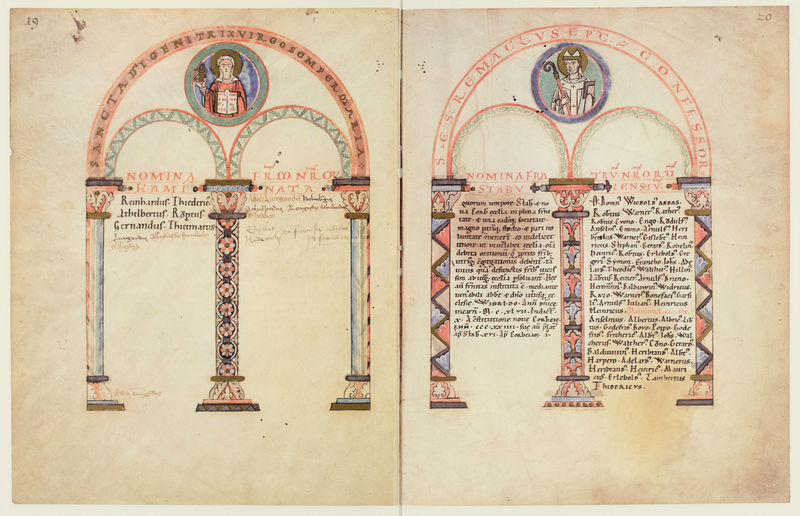
Titel: Liber Vitae der Abtei Corvey
Institution: Münster, Staatsarchiv
Schlagwörter: mann, weiß, bunt, säule, säulen, rot, ornament, sockel, bild, gewand, kreis, schrift, bogen, farbe, spalten, dekoration, ornamente, verzierung, bögen, arkade, antike, buch, medaillon, text, buchstaben, worte, heiligenschein, seiten, jesus, heilige, buchseiten, feston, latein, lateinisch, spruchband, buchmalerei, spalte, seitenzahl, 19